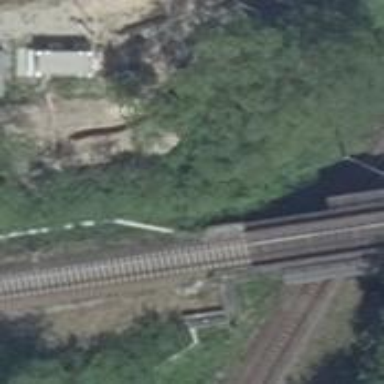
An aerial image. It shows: Bridge with electrified railway tracks featuring contact line.